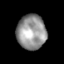
Tissue: skin
Cell type: Epithelial cells
Senescence score: 0.2643
Nuclear area (px): 986
Mean DAPI intensity: 149.34